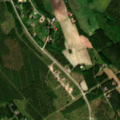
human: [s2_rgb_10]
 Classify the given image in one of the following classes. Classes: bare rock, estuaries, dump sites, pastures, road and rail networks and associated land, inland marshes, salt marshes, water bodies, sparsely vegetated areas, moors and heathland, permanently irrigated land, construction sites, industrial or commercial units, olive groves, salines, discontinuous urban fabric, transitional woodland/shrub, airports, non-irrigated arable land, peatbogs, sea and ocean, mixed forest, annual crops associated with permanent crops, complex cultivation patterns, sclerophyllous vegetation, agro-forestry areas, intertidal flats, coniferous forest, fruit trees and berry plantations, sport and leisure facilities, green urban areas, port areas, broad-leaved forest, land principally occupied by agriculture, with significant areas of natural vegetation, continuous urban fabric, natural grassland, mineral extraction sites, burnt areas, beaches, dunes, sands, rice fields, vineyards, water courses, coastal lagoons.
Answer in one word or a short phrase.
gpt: discontinuous urban fabric, non-irrigated arable land, coniferous forest, mixed forest, transitional woodland/shrub